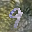
Label: 9